Question: I have a dialog like so.
'''
AlertDialog.Builder mySortAlertDialog = new AlertDialog.Builder(this,
AlertDialog.THEME_DEVICE_DEFAULT_DARK);
mySortAlertDialog.setTitle("Sort by?");
String[] r = {
"Firstname", "Lastname"
};
mySortAlertDialog.setSingleChoiceItems(r, -1, new DialogInterface.OnClickListener() {
public void onClick(DialogInterface dialog, int which) {
}
});
'''
This create two choices and now I need a button to confirm the users choice. So I do that like so:
'''
mySortAlertDialog.setPositiveButton("OK", new DialogInterface.OnClickListener() {@
Override
public void onClick(DialogInterface dialog, int which) {
'''
Now the problem is. I have two listeners, one to check which option is selected and the other to confirm the choice and do logic using the values from the first listener.
My question is, how do I make these two listeners interact so that the user selects either firstname or lastname and then presses OK and then logic is performed based on the choice.
Thanks.
EDIT: this is what my dialog looks like...

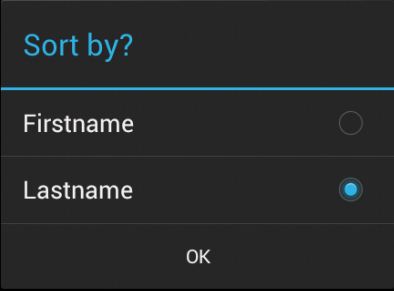
Answer: Using your code, this should work perfectly. (Use 'AlertDialog'.'#getCheckedItemPosition')
'''
AlertDialog.Builder mySortAlertDialog = new AlertDialog.Builder(this);
mySortAlertDialog.setTitle("Sort by?");
String[] r = {"Firstname", "Lastname"};
mySortAlertDialog.setSingleChoiceItems(r, 0, null);
mySortAlertDialog.setPositiveButton("OK", new DialogInterface.OnClickListener() {
@Override
public void onClick(DialogInterface dialog, int which) {
Toast.makeText(mContext, "Selected: " + ((AlertDialog)dialog).getListView().getCheckedItemPosition(), Toast.LENGTH_LONG).show();
}
});
mySortAlertDialog.create().show();
'''